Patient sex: F
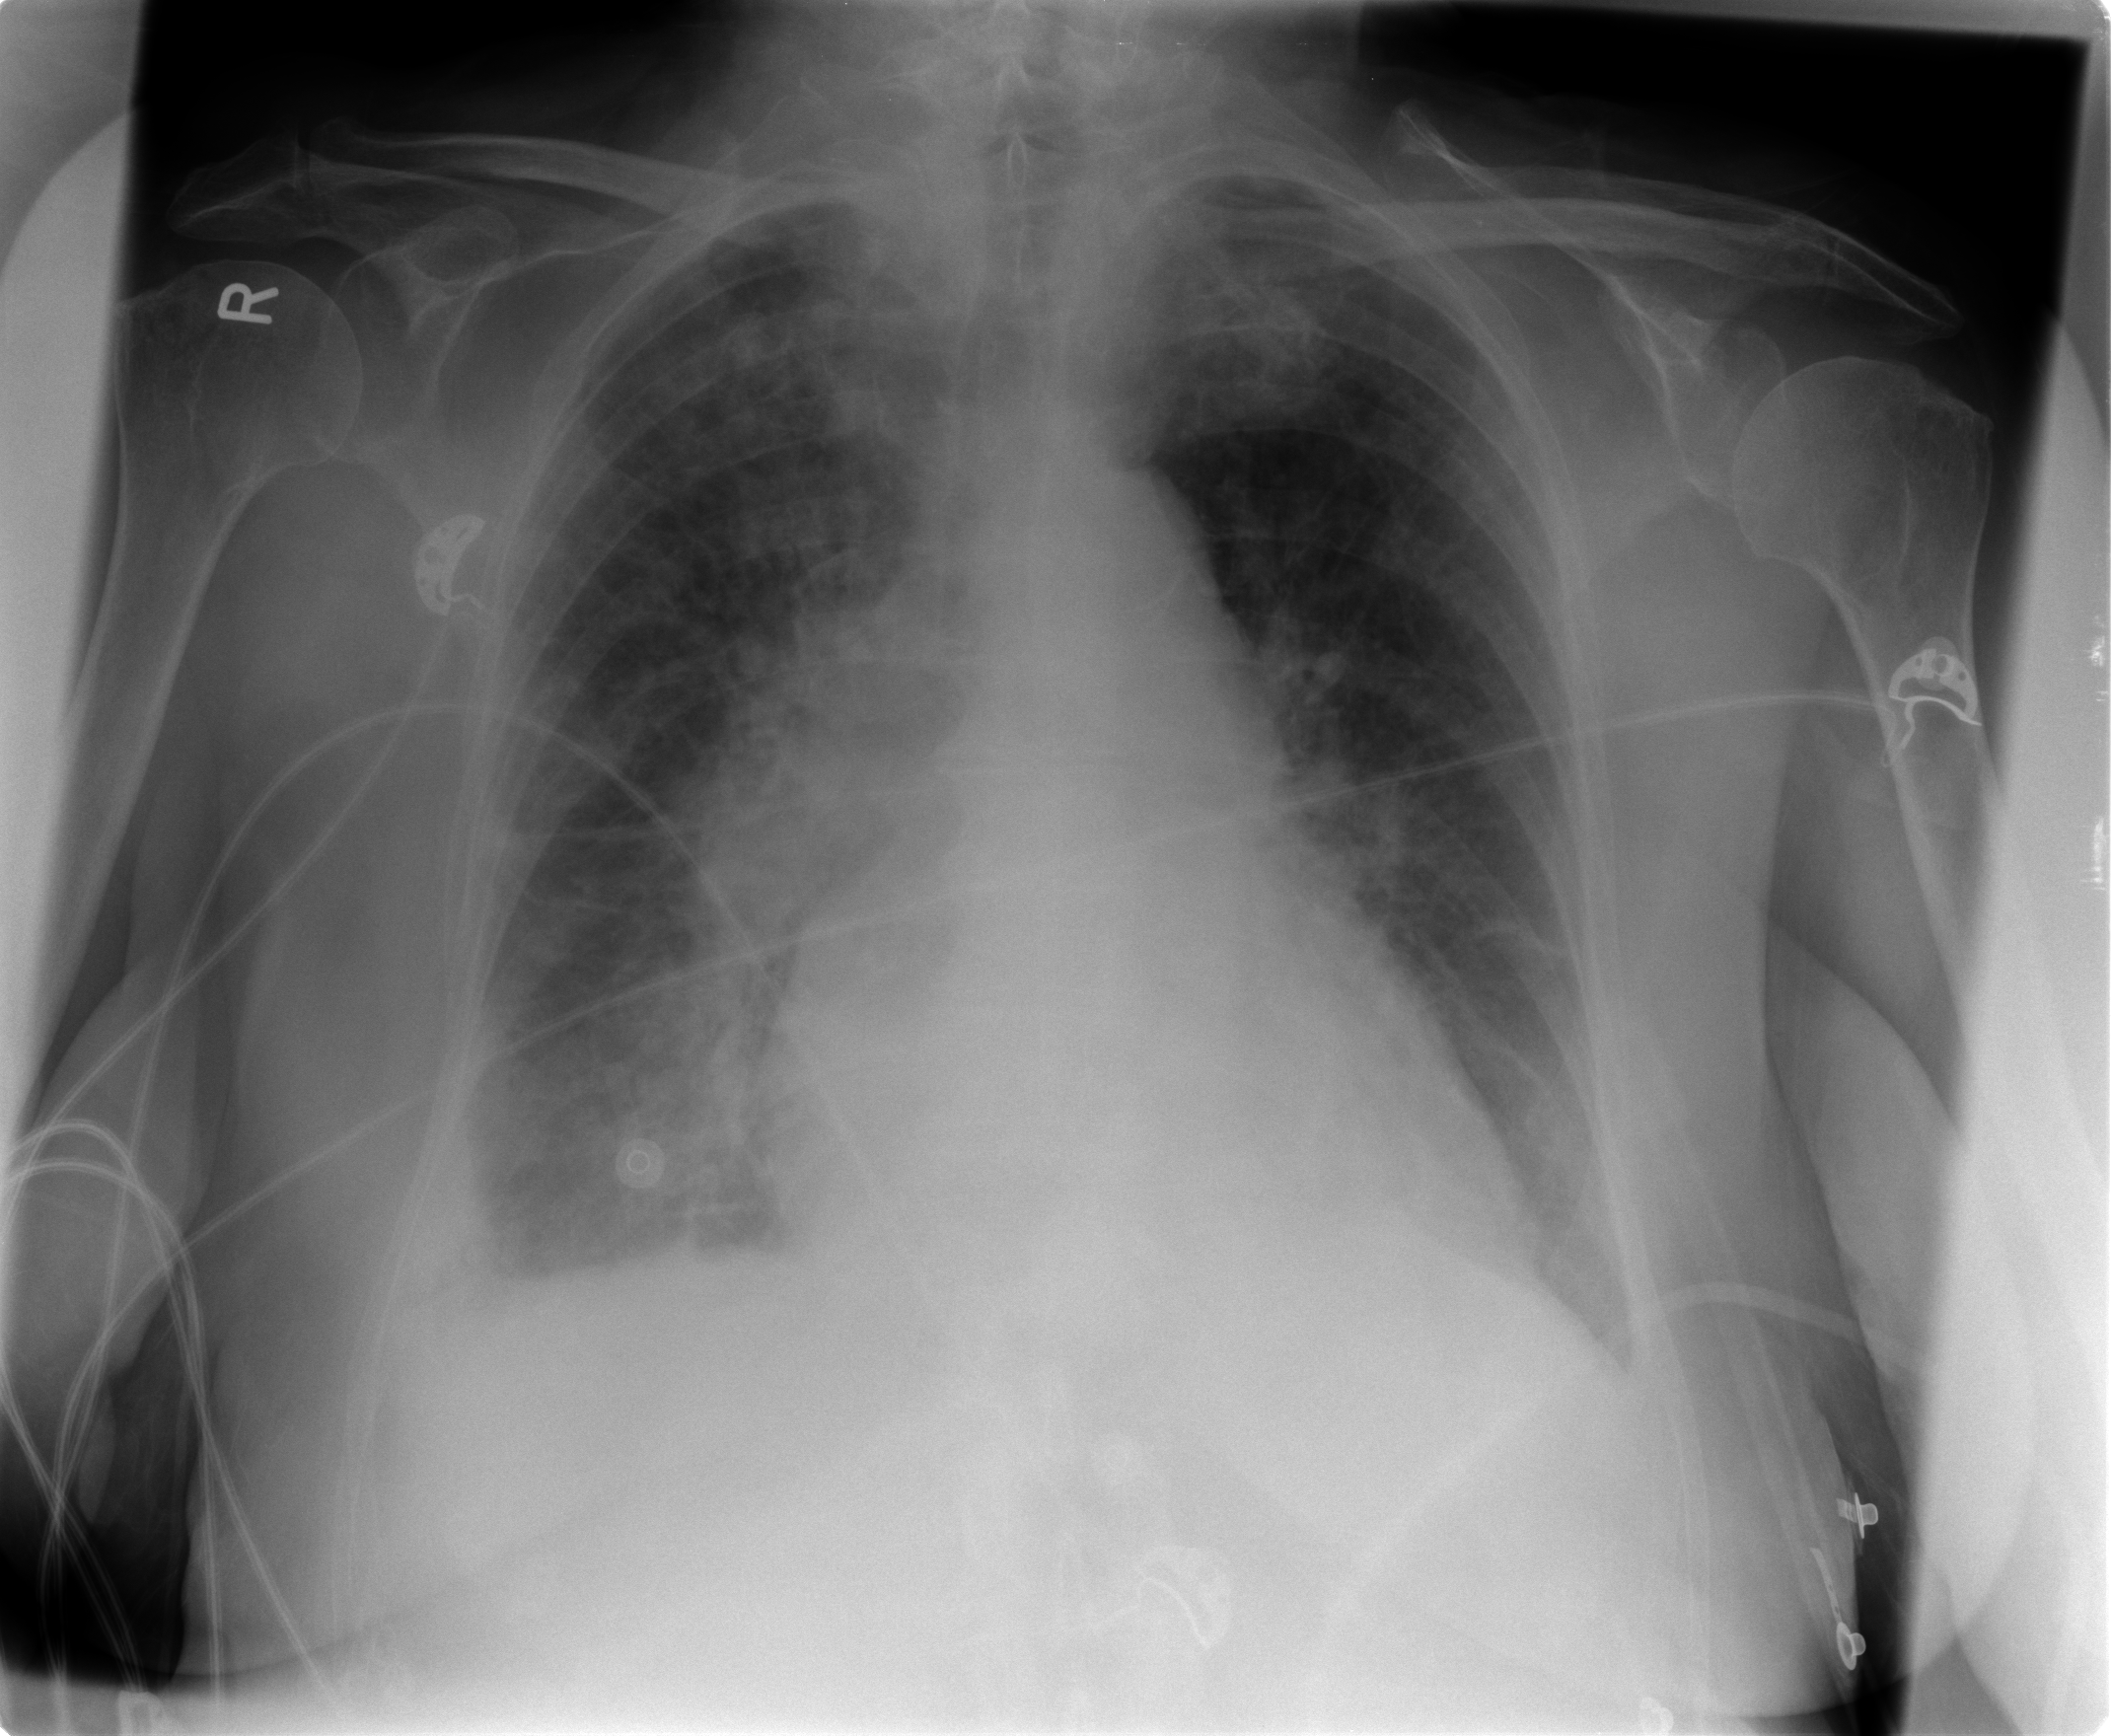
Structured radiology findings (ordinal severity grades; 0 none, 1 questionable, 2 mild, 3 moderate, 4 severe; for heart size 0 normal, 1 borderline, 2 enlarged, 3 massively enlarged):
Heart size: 1
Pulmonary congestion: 2
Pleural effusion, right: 2
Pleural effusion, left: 0
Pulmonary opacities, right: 2
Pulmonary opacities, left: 0
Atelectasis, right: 2
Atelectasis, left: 1